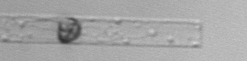
Label: Dactyliosolen_blavyanus